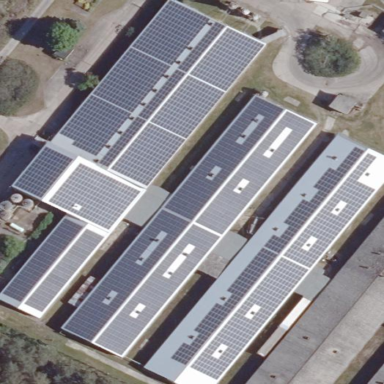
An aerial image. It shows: Solar photovoltaic panel generator on roof.